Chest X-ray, AP view. Patient: 74 years old, sex M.
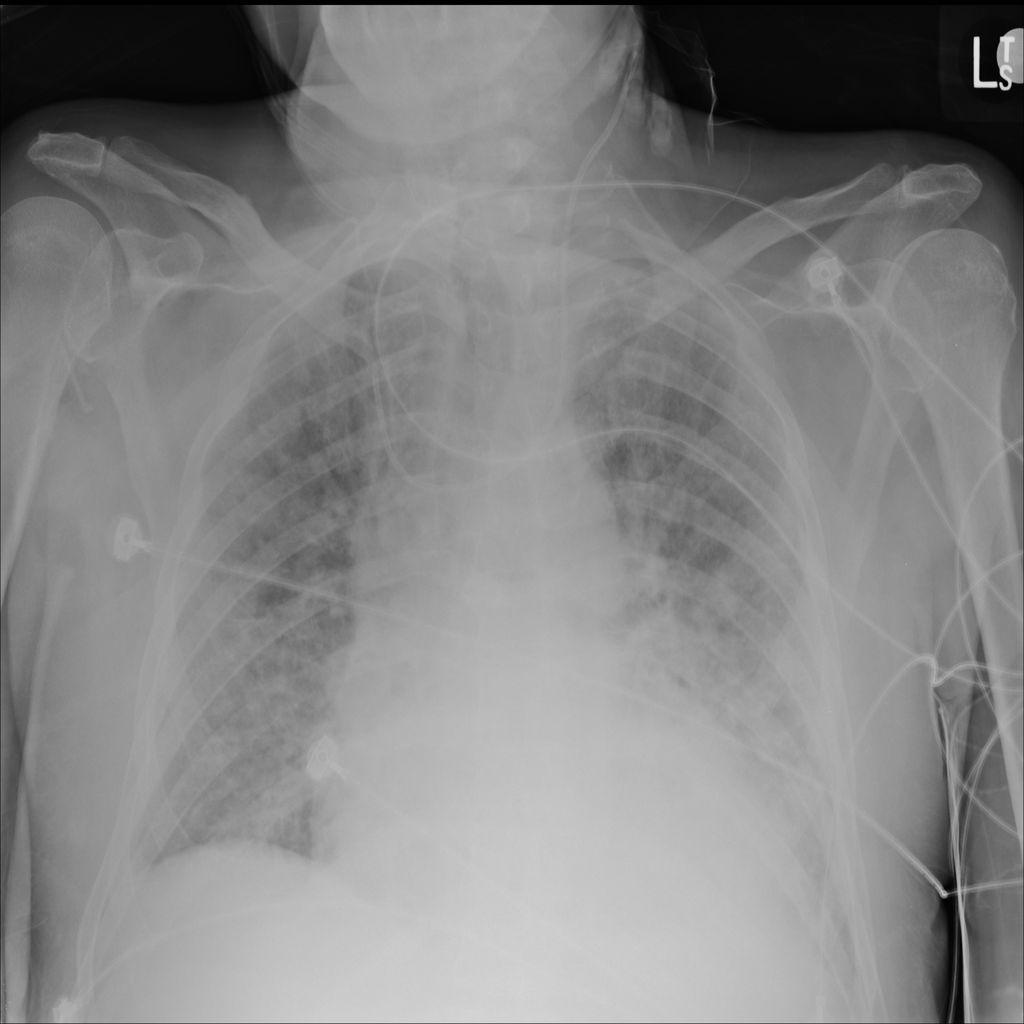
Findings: Nodule